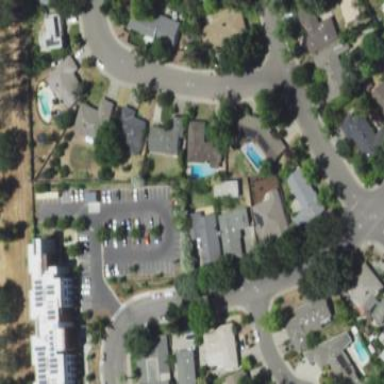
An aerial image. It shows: Parking area with surface.